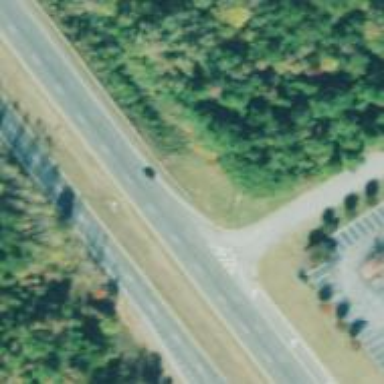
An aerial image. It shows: Trunk link highway with asphalt surface.